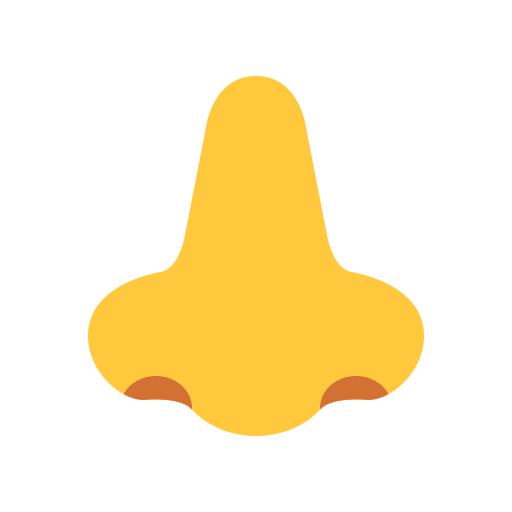
nose flat default